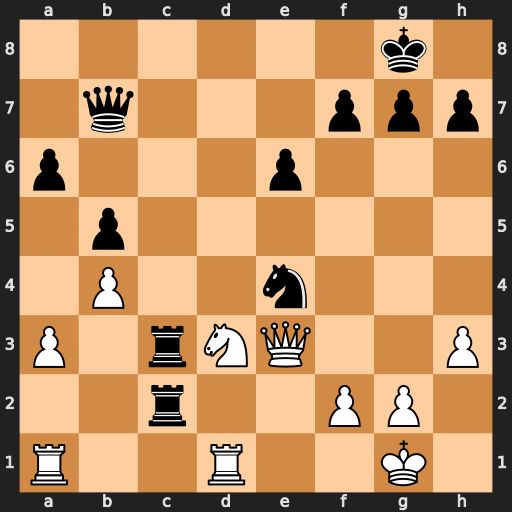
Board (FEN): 6k1/1q3ppp/p3p3/1p6/1P2n3/P1rNQ2P/2r2PP1/R2R2K1
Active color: w
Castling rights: -
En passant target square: -
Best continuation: Nc5 Qc8 Qxe4